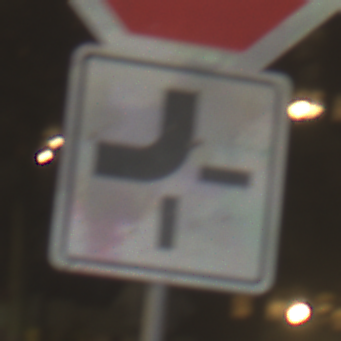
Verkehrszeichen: VerlaufVorfahrtsstrasse2
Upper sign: Stop
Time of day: Night
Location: Outdoor (Urban)
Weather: Clear
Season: NotSpecified
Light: Artificial